RGB frame:
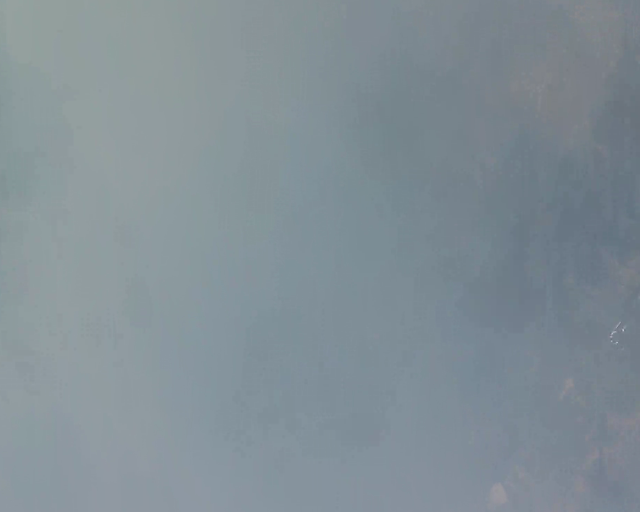
Thermal frame:
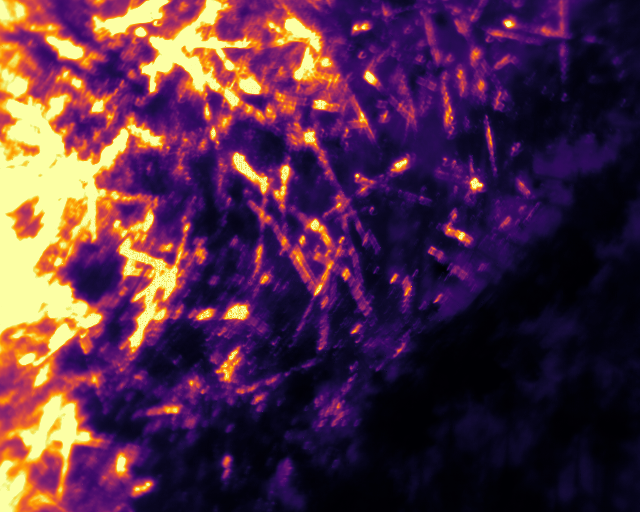
Captured: 2026-02-27 02:40:26
Pixels at or above 80 °C: 106963 (fraction of frame: 0.3264)